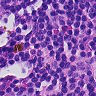
Metastatic tissue present: no